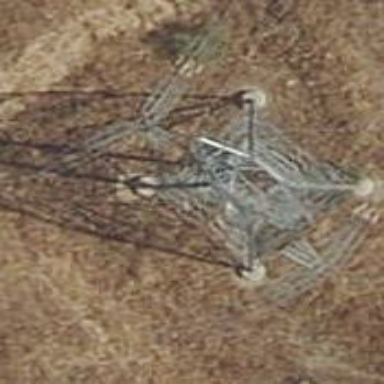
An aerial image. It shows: Man-made tower.